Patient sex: M
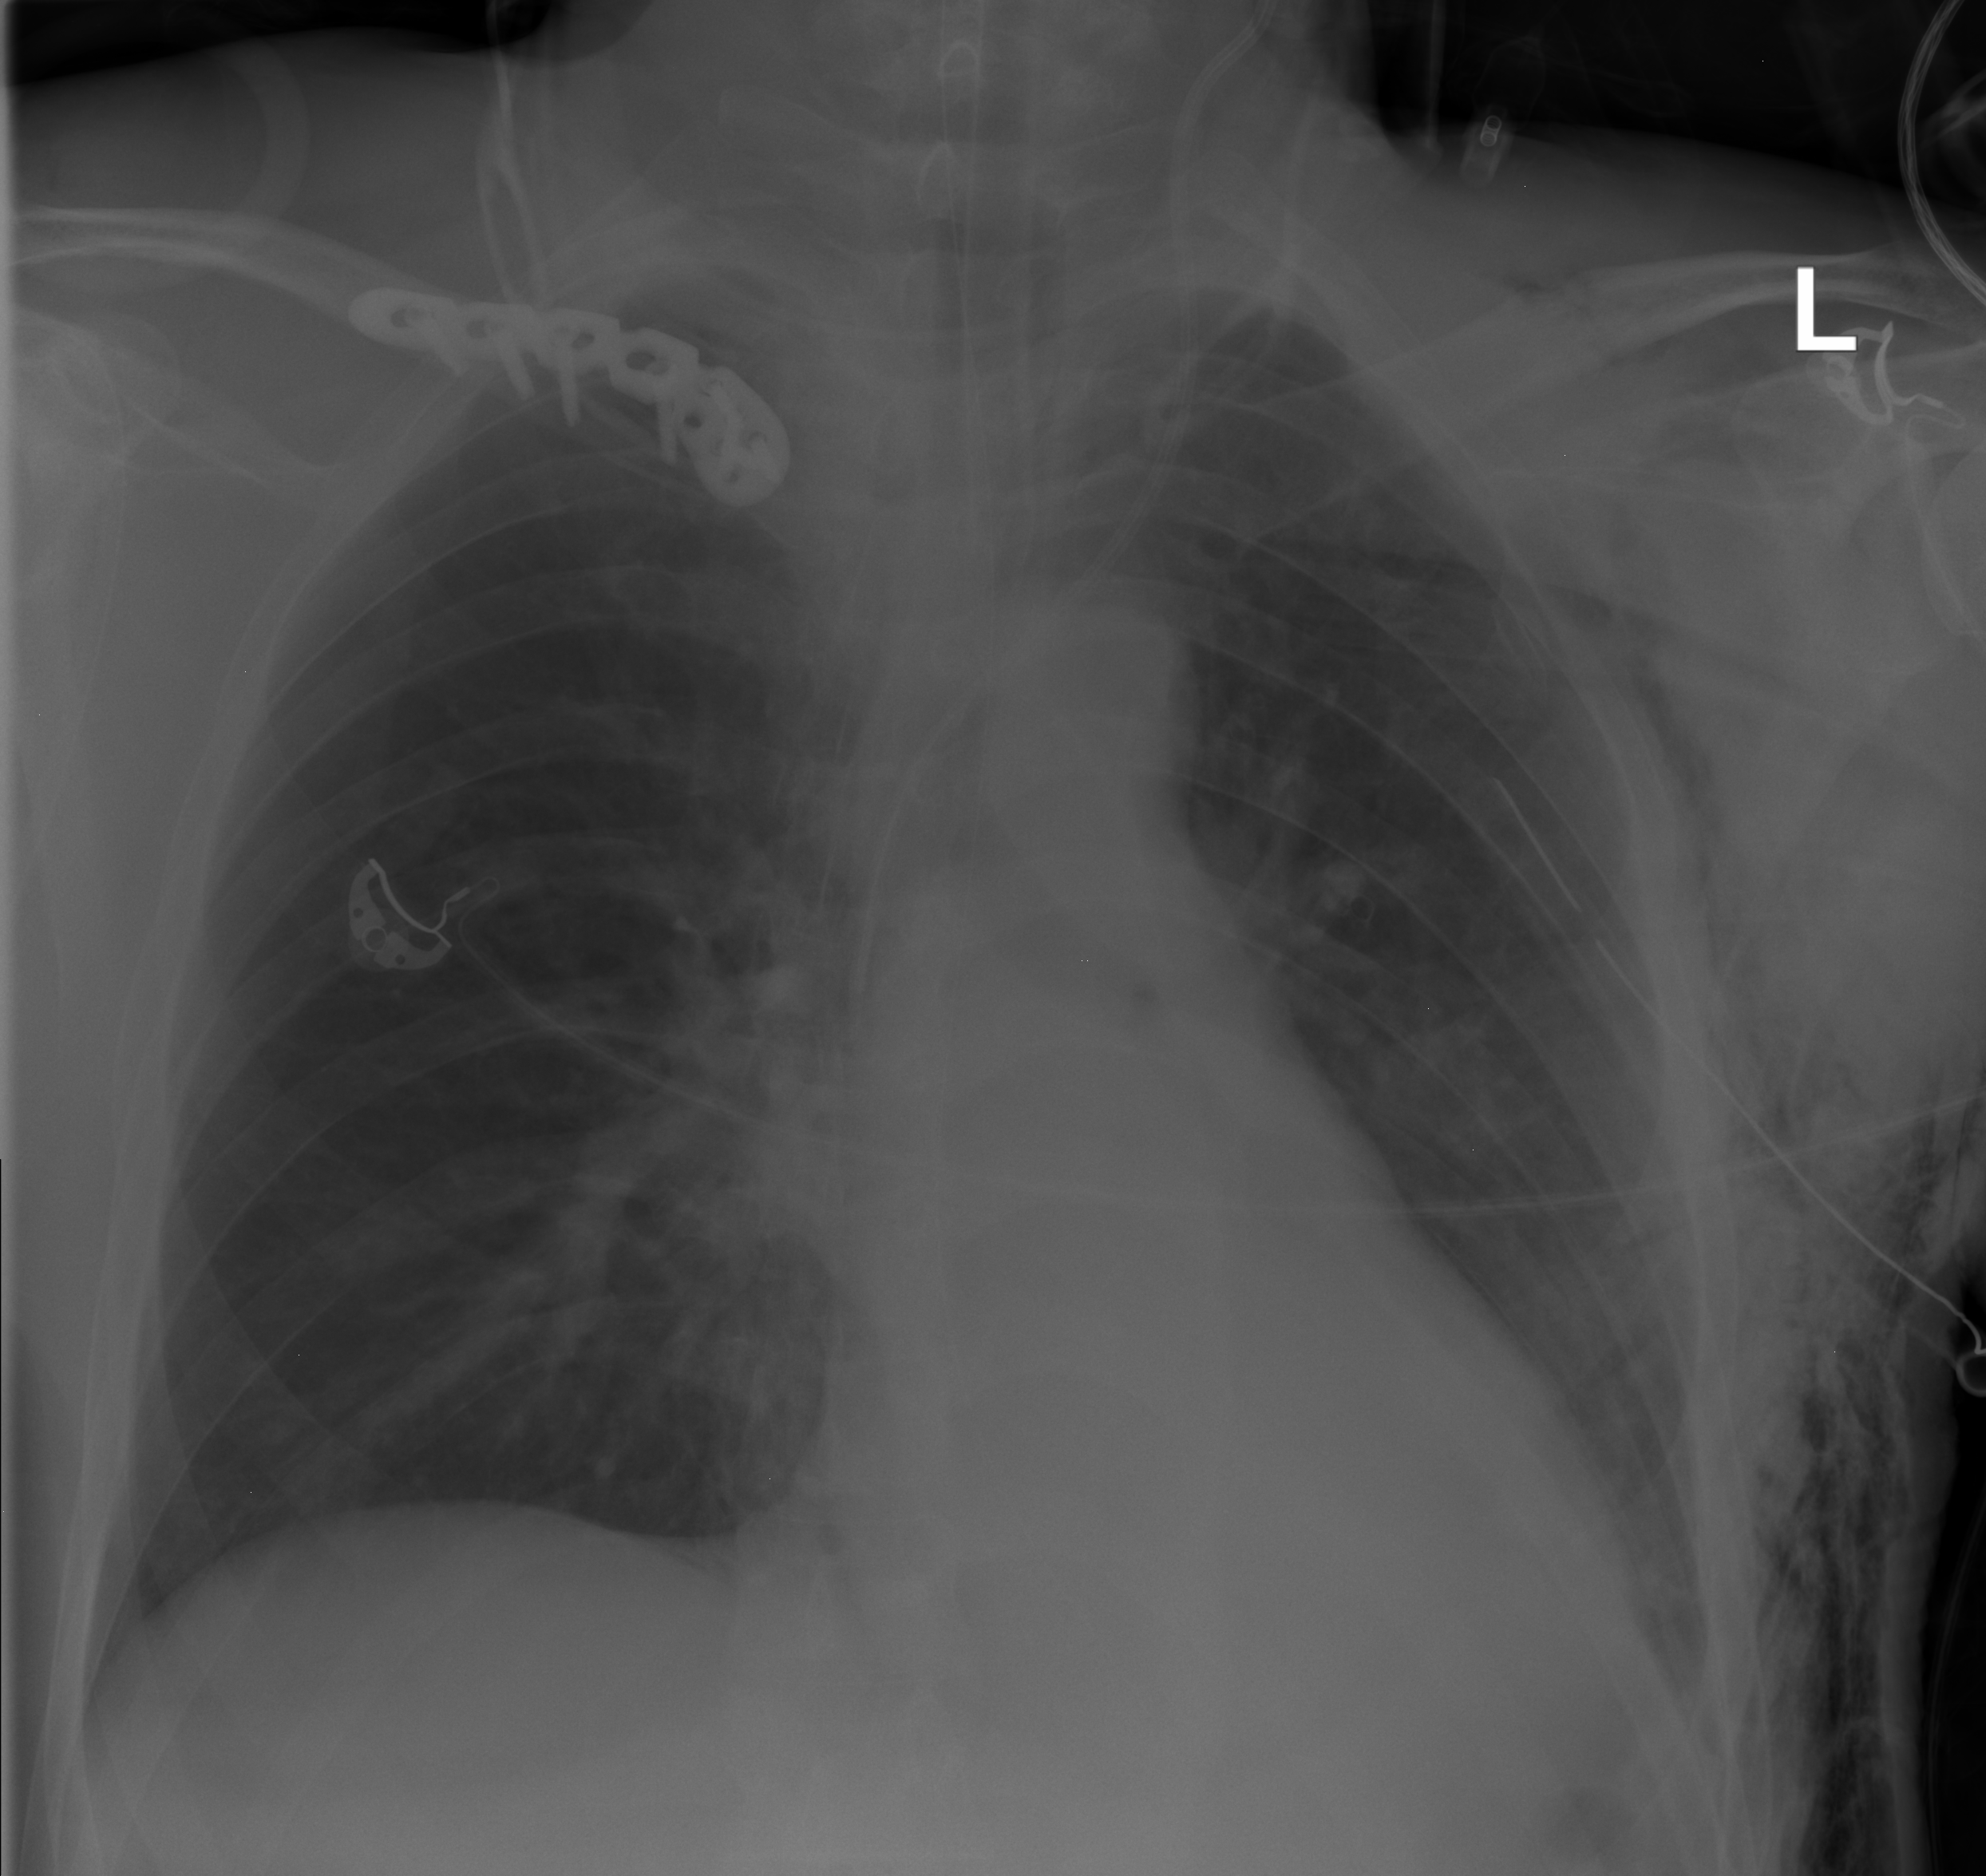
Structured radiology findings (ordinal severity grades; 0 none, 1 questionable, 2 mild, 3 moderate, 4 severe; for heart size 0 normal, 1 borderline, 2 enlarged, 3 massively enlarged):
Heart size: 0
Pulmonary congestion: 0
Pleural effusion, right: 0
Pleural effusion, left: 0
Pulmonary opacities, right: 0
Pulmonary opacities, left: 0
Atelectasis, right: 0
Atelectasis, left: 1